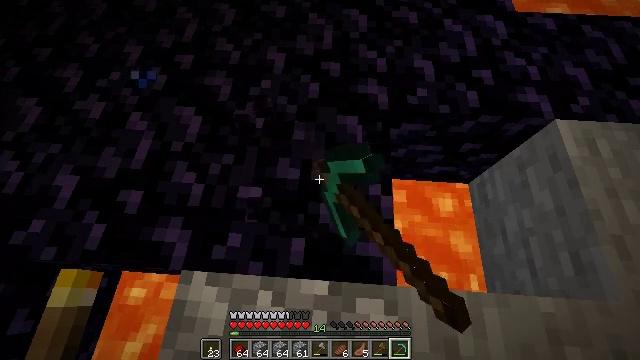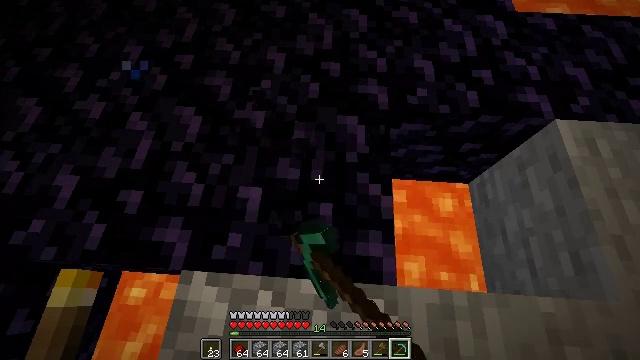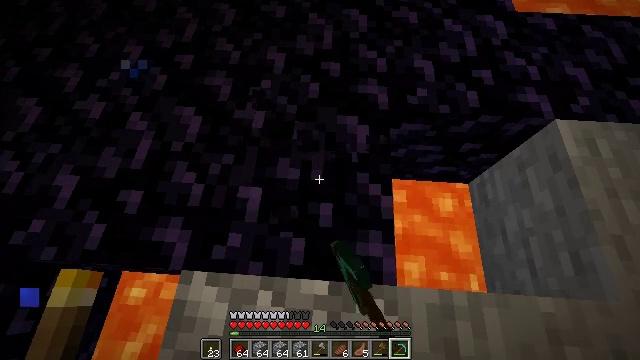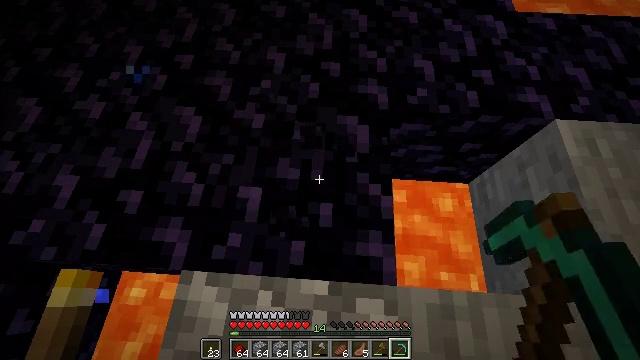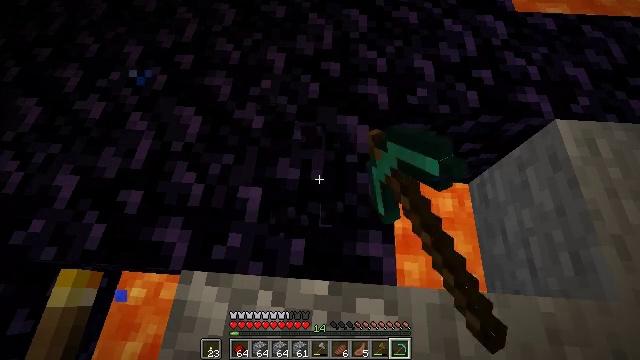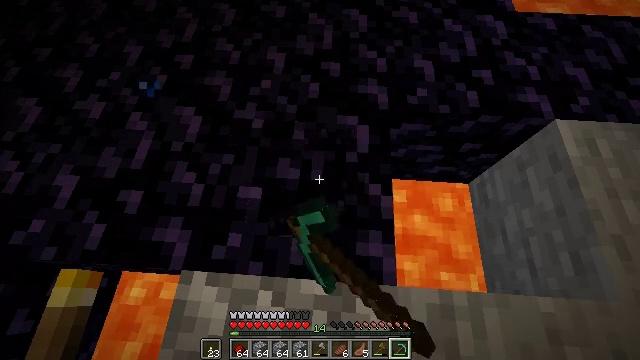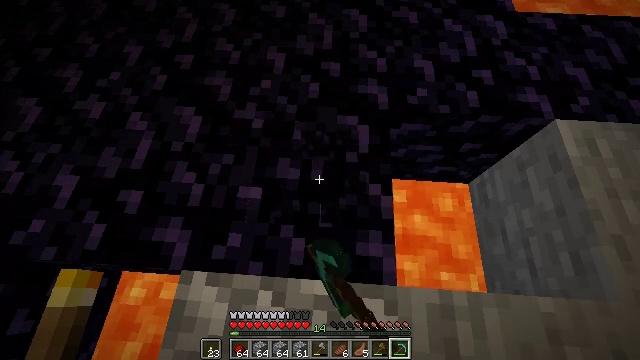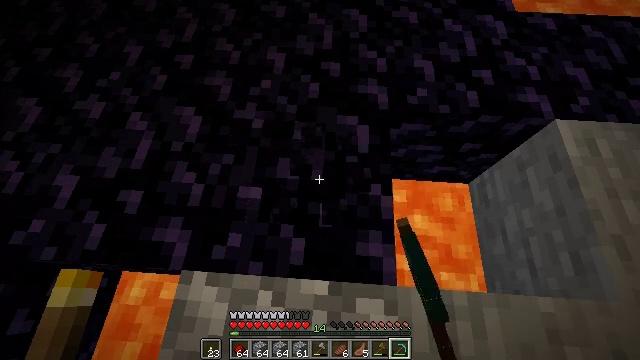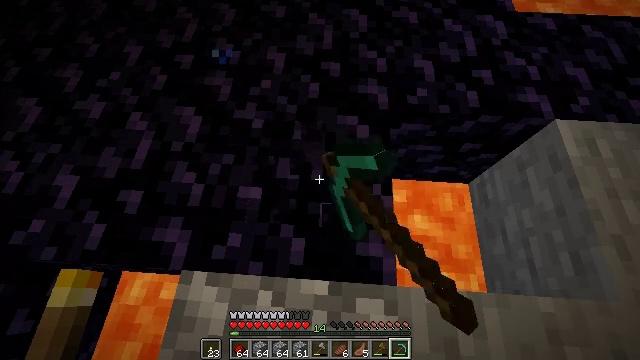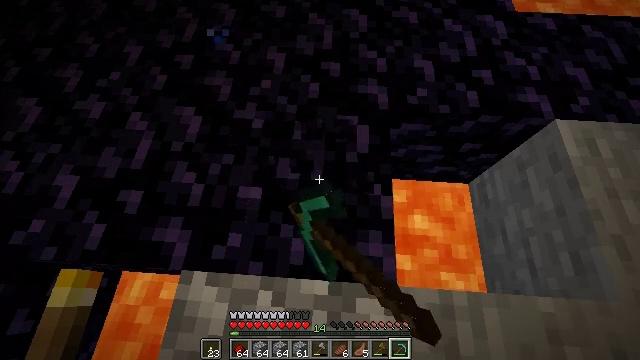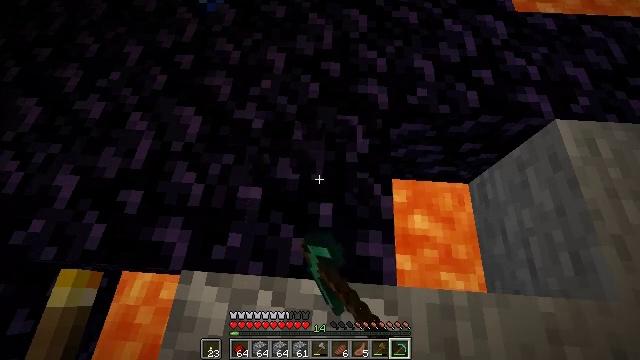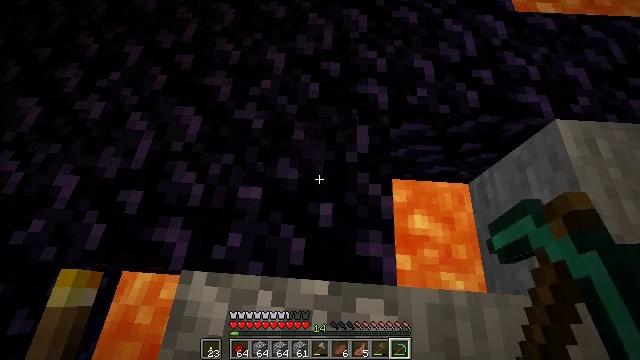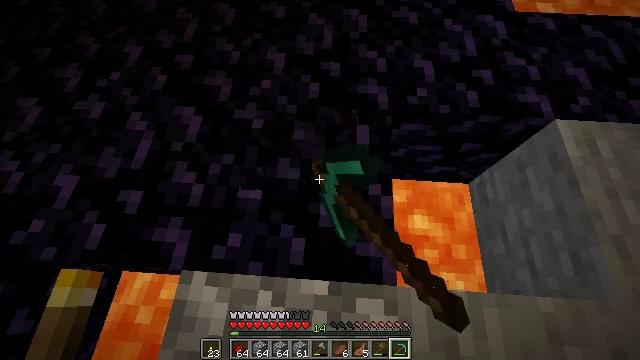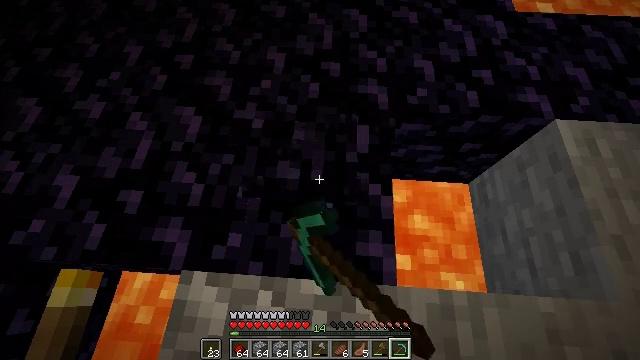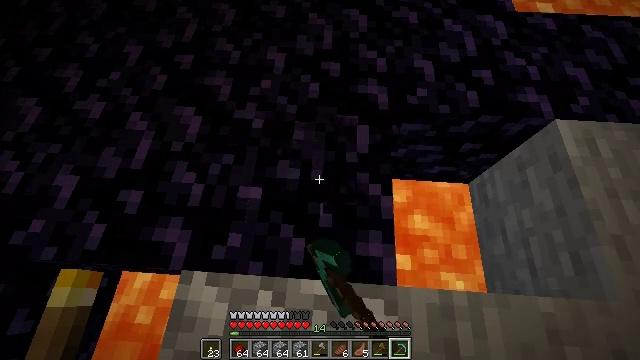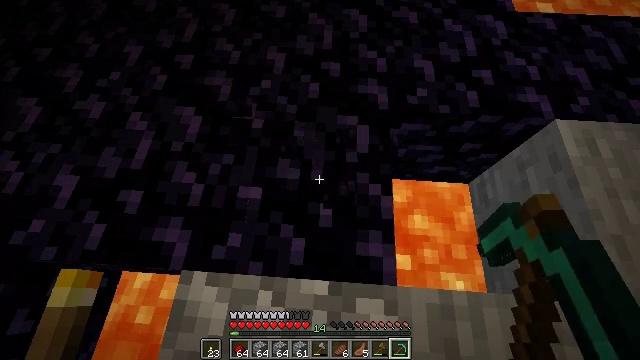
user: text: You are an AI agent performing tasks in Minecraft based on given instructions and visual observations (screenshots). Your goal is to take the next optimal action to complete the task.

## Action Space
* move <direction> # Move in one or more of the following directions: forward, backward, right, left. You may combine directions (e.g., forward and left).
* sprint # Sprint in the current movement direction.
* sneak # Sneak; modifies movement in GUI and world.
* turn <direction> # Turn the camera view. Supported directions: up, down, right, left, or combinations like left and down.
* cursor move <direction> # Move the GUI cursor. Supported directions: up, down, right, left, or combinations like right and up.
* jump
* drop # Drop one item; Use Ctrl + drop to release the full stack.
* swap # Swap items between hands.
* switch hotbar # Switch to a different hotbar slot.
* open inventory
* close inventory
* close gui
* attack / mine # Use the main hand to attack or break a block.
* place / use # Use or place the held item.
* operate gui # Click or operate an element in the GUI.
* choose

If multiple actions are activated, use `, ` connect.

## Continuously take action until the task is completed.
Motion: motion action
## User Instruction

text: Mine the tough obsidian.
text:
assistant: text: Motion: sneak, attack / mine
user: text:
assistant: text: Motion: sneak, attack / mine
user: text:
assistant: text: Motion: sneak, attack / mine
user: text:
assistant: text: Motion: sneak, attack / mine
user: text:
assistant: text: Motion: sneak, attack / mine
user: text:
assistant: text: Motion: sneak, attack / mine
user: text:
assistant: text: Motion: sneak, attack / mine
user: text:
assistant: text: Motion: sneak, attack / mine
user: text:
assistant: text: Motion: sneak, attack / mine
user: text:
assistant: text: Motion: sneak, attack / mine
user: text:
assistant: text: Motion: sneak, attack / mine
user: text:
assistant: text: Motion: sneak, attack / mine
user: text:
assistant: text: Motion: sneak, attack / mine
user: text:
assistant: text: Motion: sneak, attack / mine
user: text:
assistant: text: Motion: sneak, attack / mine
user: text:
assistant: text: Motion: sneak, attack / mine
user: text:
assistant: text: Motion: sneak, attack / mine
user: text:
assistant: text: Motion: sneak, attack / mine
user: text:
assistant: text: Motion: sneak, attack / mine
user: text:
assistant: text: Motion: sneak, attack / mine
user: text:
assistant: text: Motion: sneak, attack / mine
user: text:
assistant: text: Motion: sneak, attack / mine
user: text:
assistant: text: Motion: sneak, attack / mine
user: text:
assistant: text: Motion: sneak, attack / mine
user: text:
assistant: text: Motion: sneak, attack / mine
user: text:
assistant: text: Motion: sneak, attack / mine
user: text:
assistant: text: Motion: sneak, attack / mine
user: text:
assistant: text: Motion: sneak, attack / mine
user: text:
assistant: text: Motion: sneak, attack / mine
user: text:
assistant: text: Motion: sneak, attack / mine